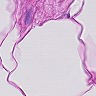
Metastatic tissue present: no